Field crop: maize
Growth stage: 1
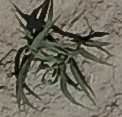
Species: sorghum